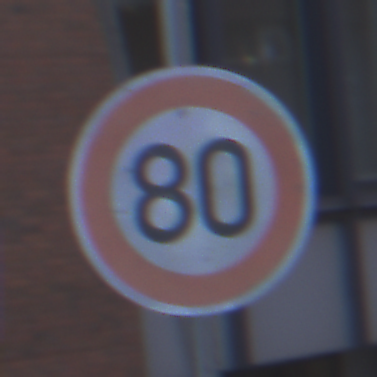
Verkehrszeichen: Geschwindigkeit80
Umgebung: Outdoor, Urban
Tageszeit: SunriseSunset
Wetter: Clear
Licht: Natural
Jahreszeit: NotSpecified
Kontrast: MediumContrast